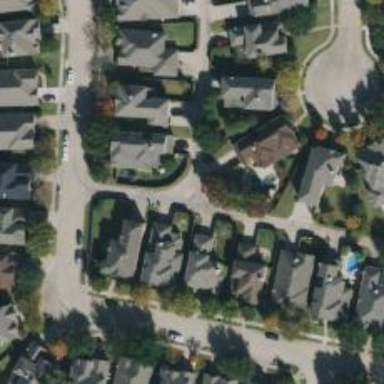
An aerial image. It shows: Alley classified as service road.